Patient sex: F
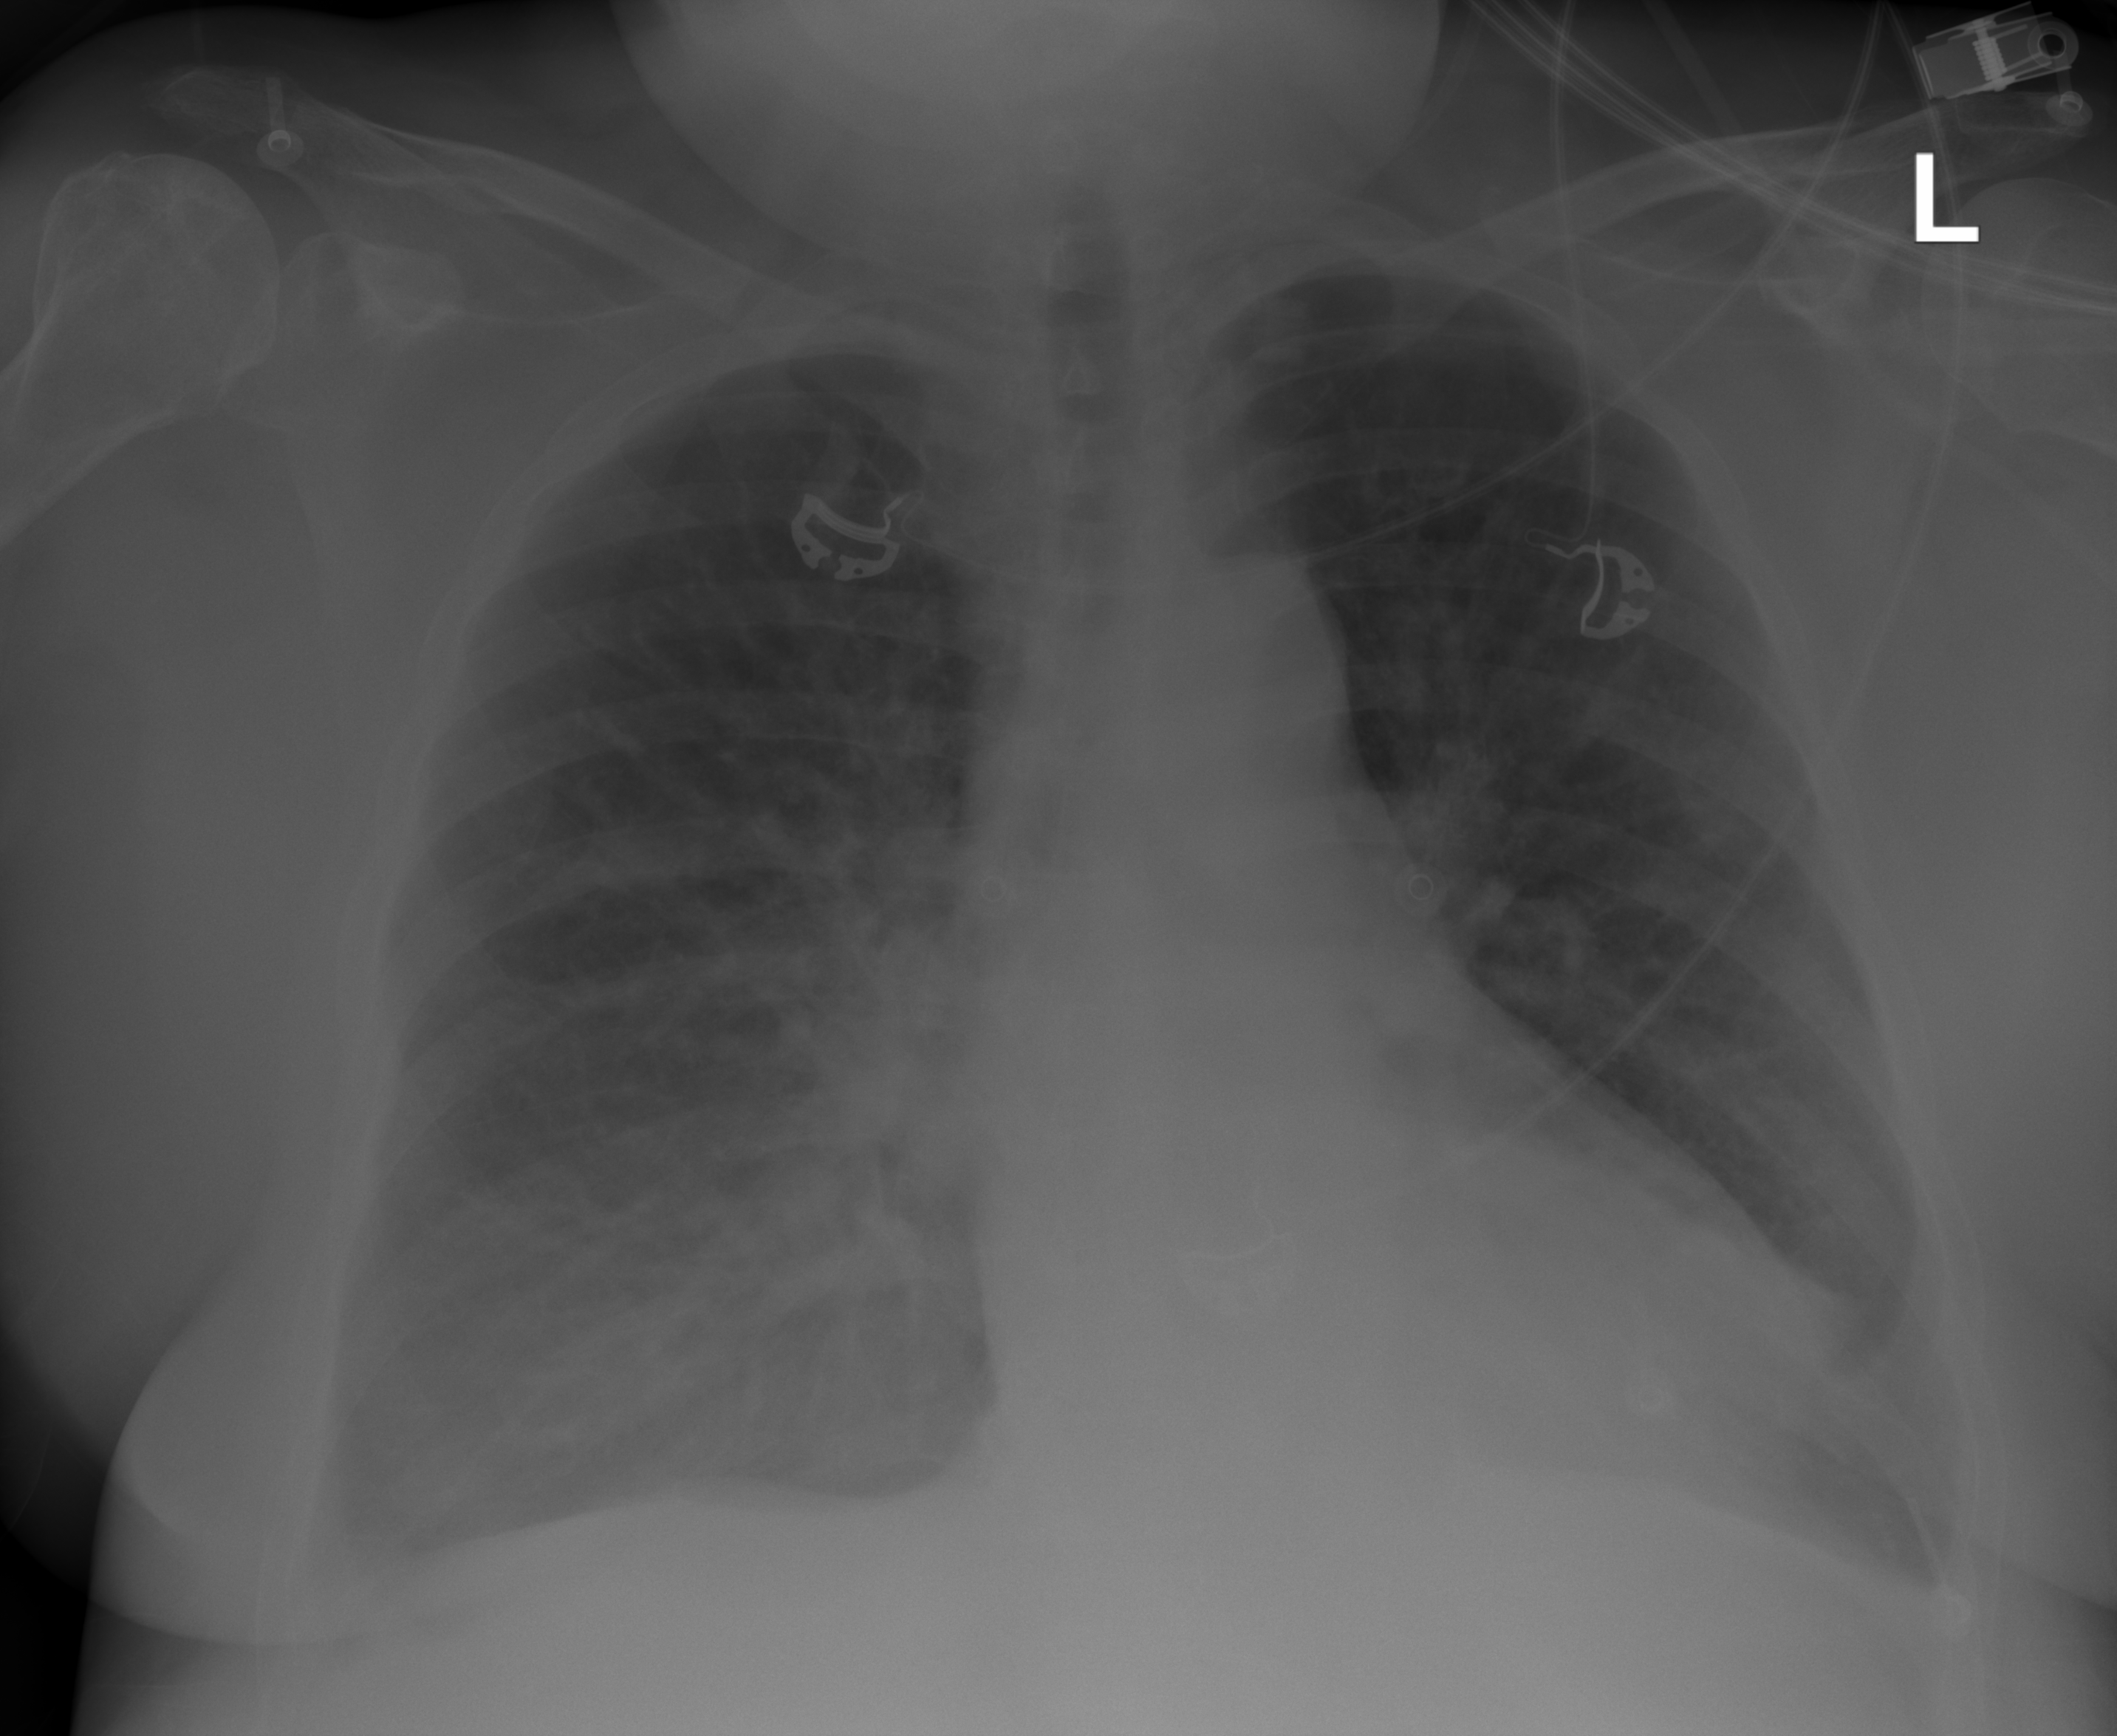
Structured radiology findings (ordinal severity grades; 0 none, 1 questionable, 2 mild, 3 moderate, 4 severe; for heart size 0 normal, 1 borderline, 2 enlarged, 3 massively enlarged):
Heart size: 0
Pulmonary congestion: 0
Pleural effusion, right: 2
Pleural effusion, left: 0
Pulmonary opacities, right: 2
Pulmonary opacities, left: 0
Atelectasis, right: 0
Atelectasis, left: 0